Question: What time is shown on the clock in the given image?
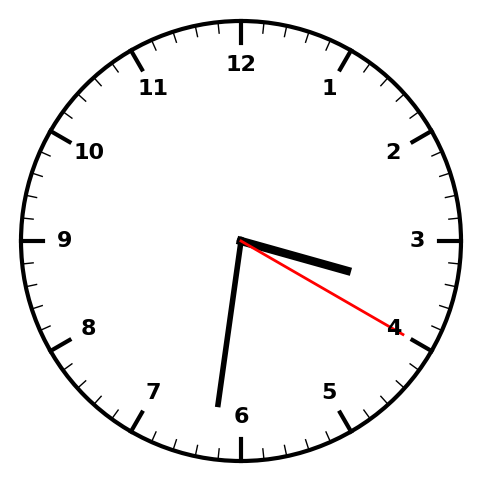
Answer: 03:31:20